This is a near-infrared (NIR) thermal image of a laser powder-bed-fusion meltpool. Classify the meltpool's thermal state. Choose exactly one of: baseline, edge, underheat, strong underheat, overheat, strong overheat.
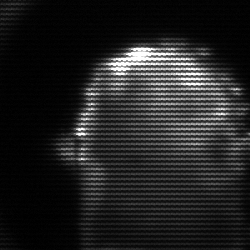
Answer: baseline